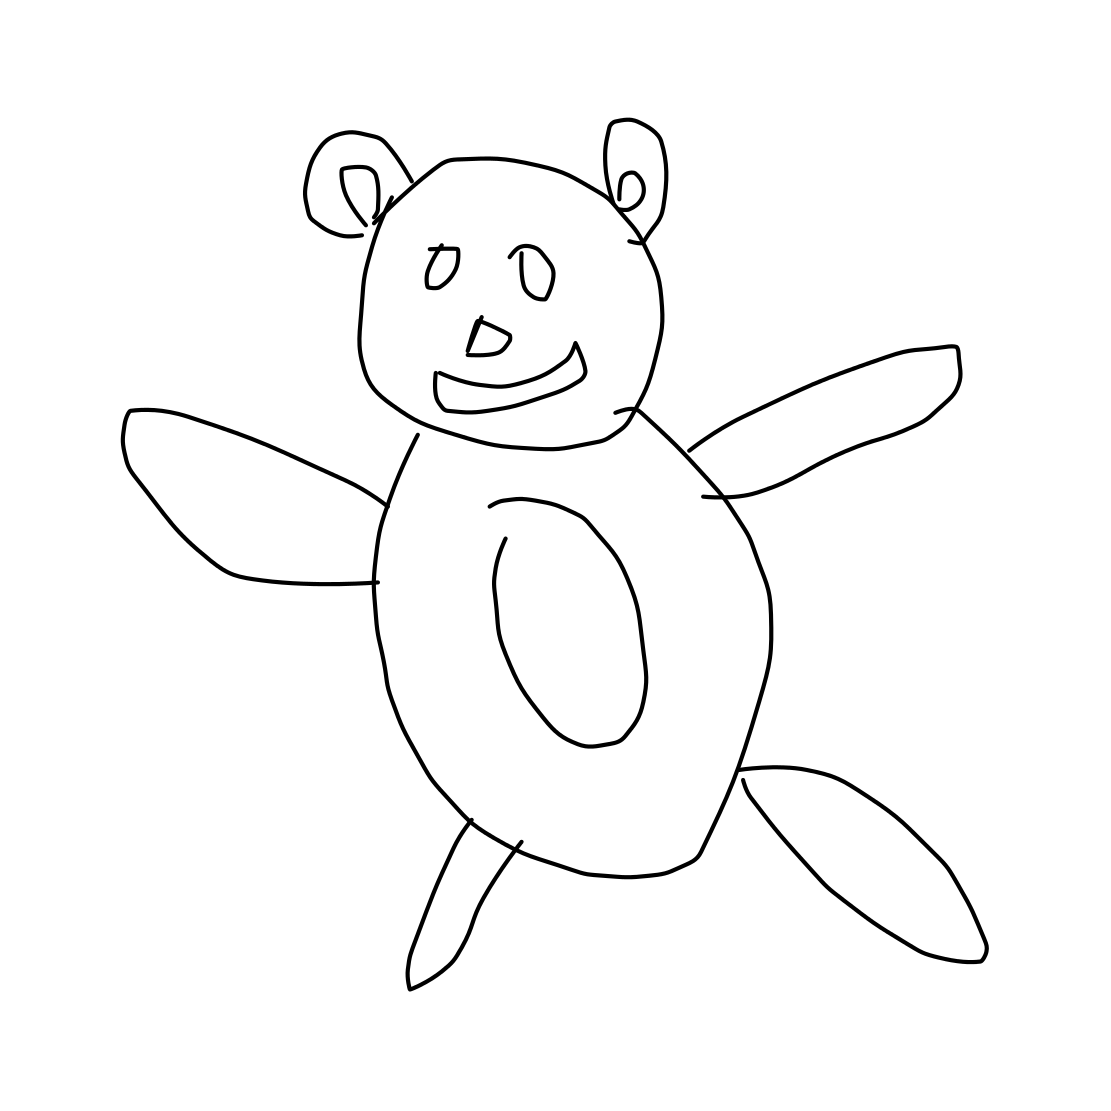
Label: teddy-bear